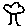
Label: tree